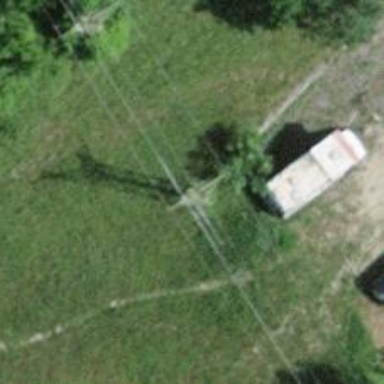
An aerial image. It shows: Power pole.